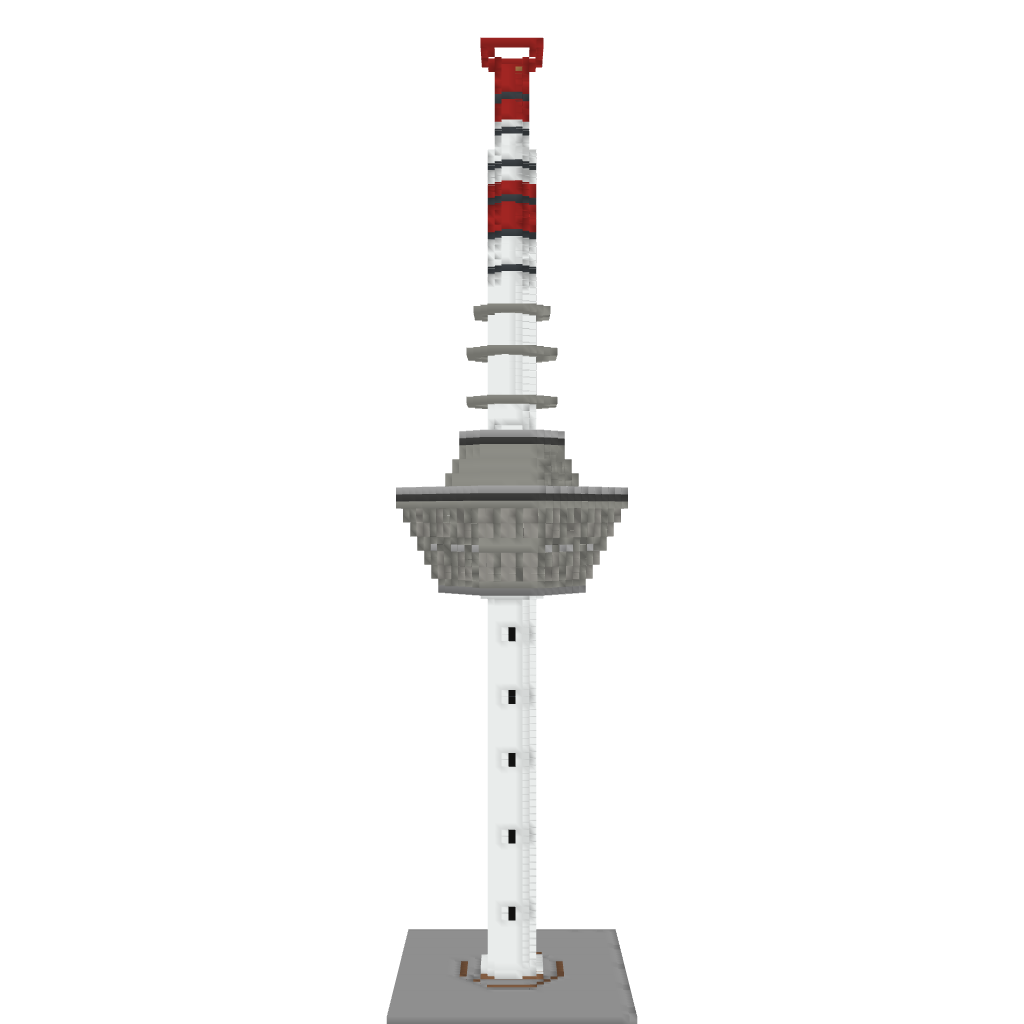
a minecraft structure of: Mannheim TV Tower